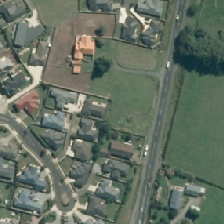
Land cover: urban_build_up